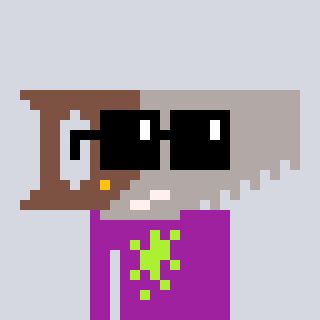
a pixel art character with square black sunglasses, a saw-shaped head and a magenta-colored body on a cool background